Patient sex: F
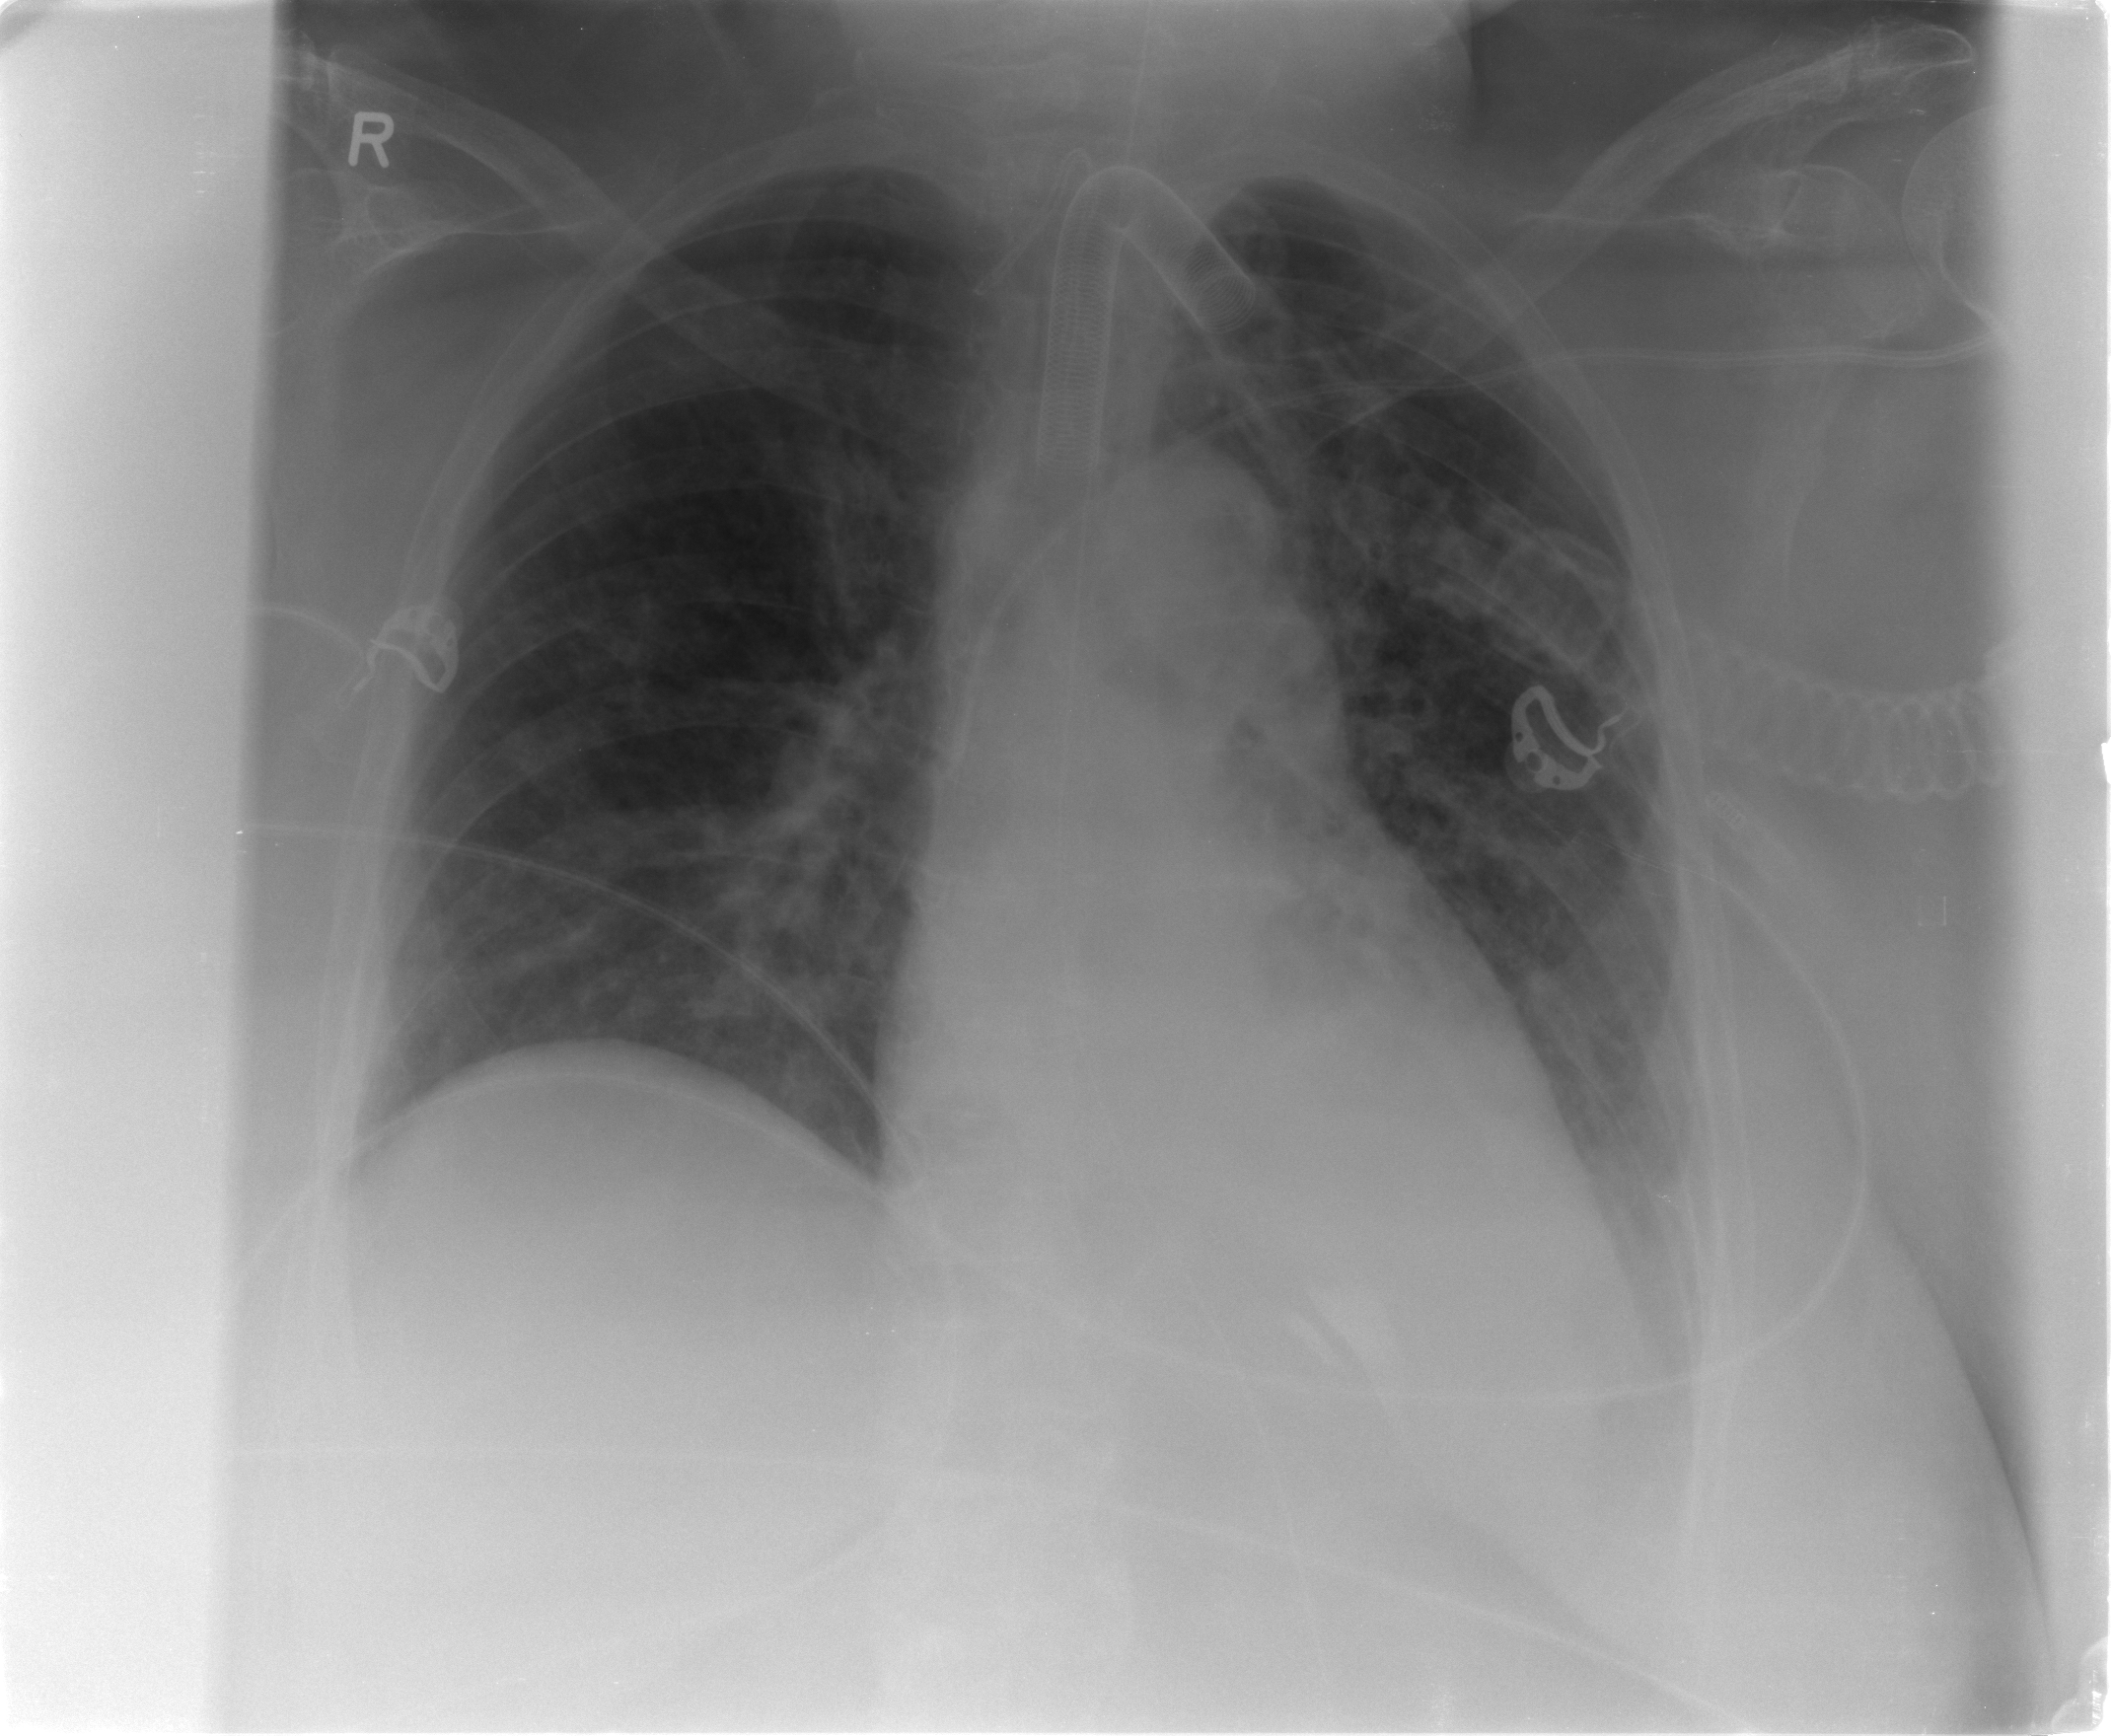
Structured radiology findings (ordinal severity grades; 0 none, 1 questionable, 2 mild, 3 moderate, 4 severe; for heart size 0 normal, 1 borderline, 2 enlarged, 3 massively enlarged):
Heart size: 1
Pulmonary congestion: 2
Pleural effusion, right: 1
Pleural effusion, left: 2
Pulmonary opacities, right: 1
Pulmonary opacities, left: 0
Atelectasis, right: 2
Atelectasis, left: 2